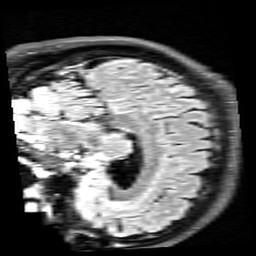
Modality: FLAIR
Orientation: sagittal
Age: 68
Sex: male
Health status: healthy
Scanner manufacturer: siemens
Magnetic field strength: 3 T
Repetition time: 9 s
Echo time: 0.088 s